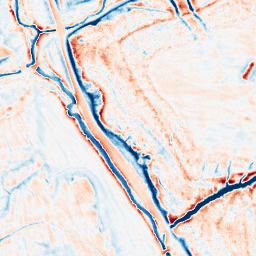
Category: edge_preserving
Decomposition family: guided
Decomposition parameters: radius: 4
eps: 1
Upsampling method: sinc_hamming
Upsampling parameters: scale: 8
kernel_size: 16
Upsampling scale: 8